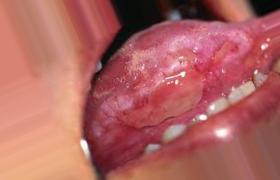
Condition: Mouth Ulcer